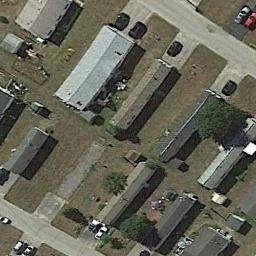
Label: mobile_home_park